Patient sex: M
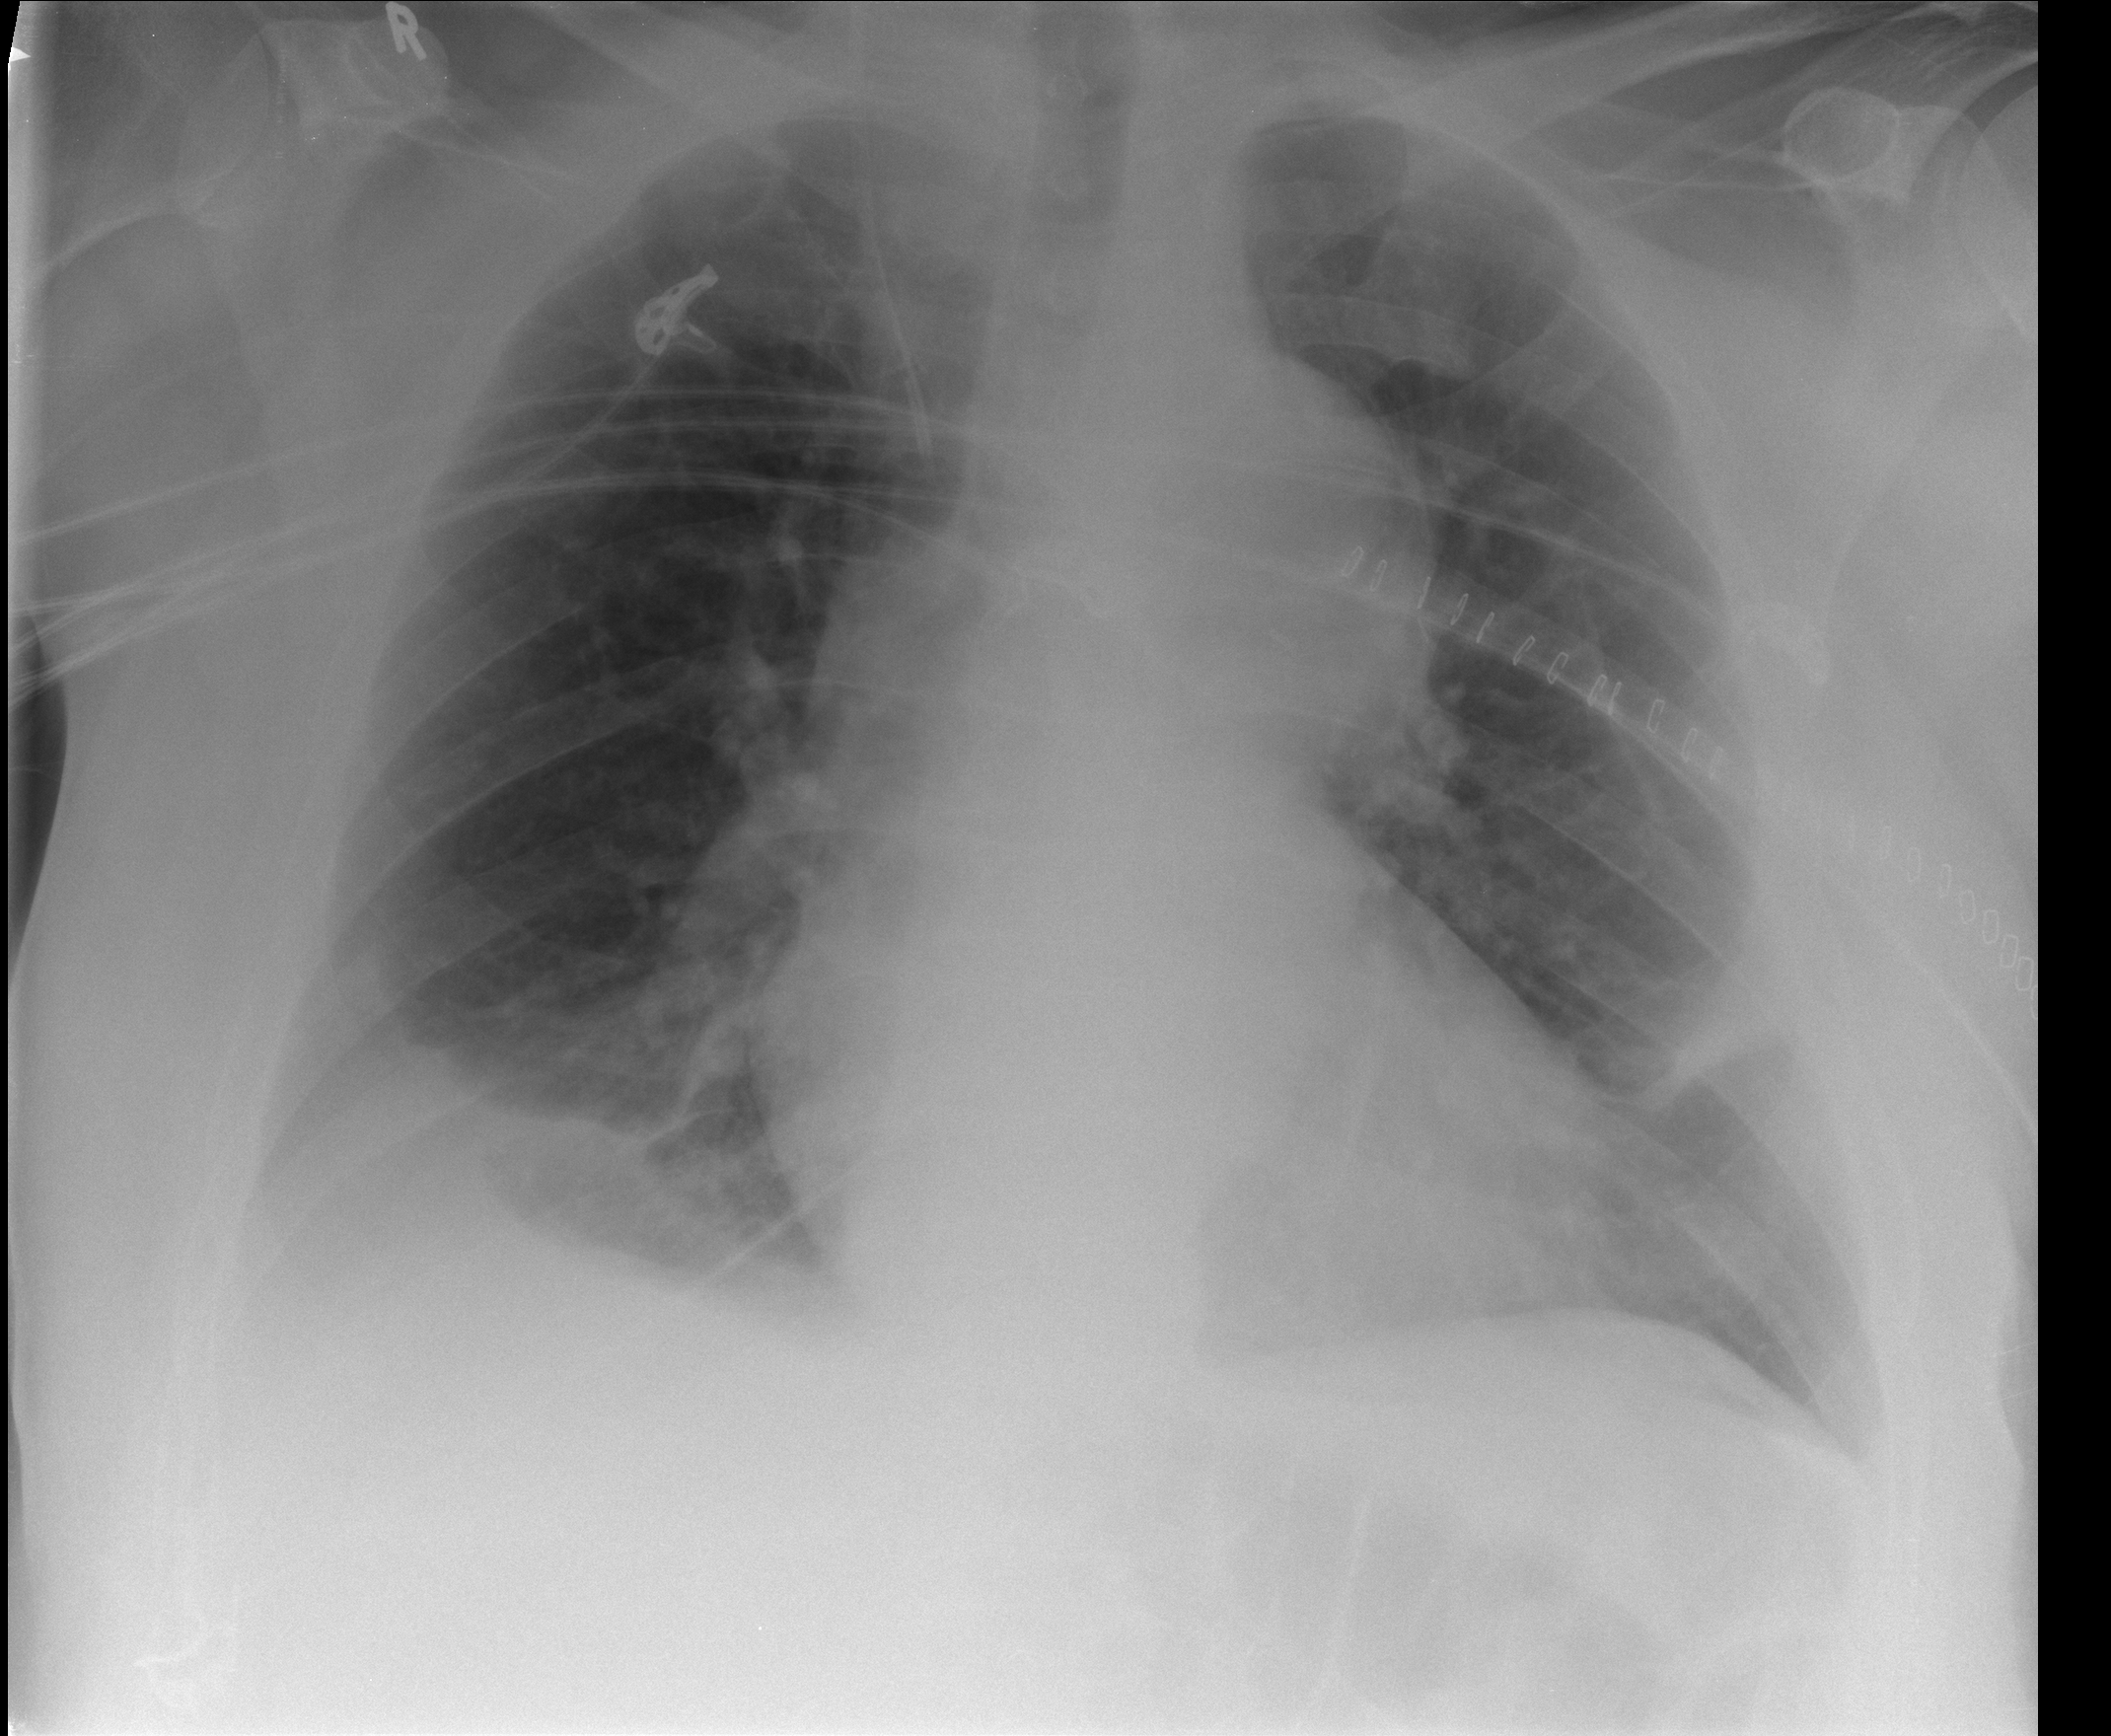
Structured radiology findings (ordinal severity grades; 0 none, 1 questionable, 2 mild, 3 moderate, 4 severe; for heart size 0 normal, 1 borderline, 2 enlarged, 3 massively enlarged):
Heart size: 2
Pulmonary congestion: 2
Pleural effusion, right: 2
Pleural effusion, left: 1
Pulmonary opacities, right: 1
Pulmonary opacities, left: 1
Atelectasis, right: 3
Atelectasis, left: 2